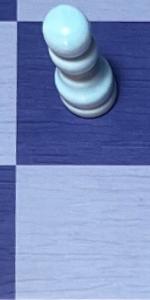
Label: Empty